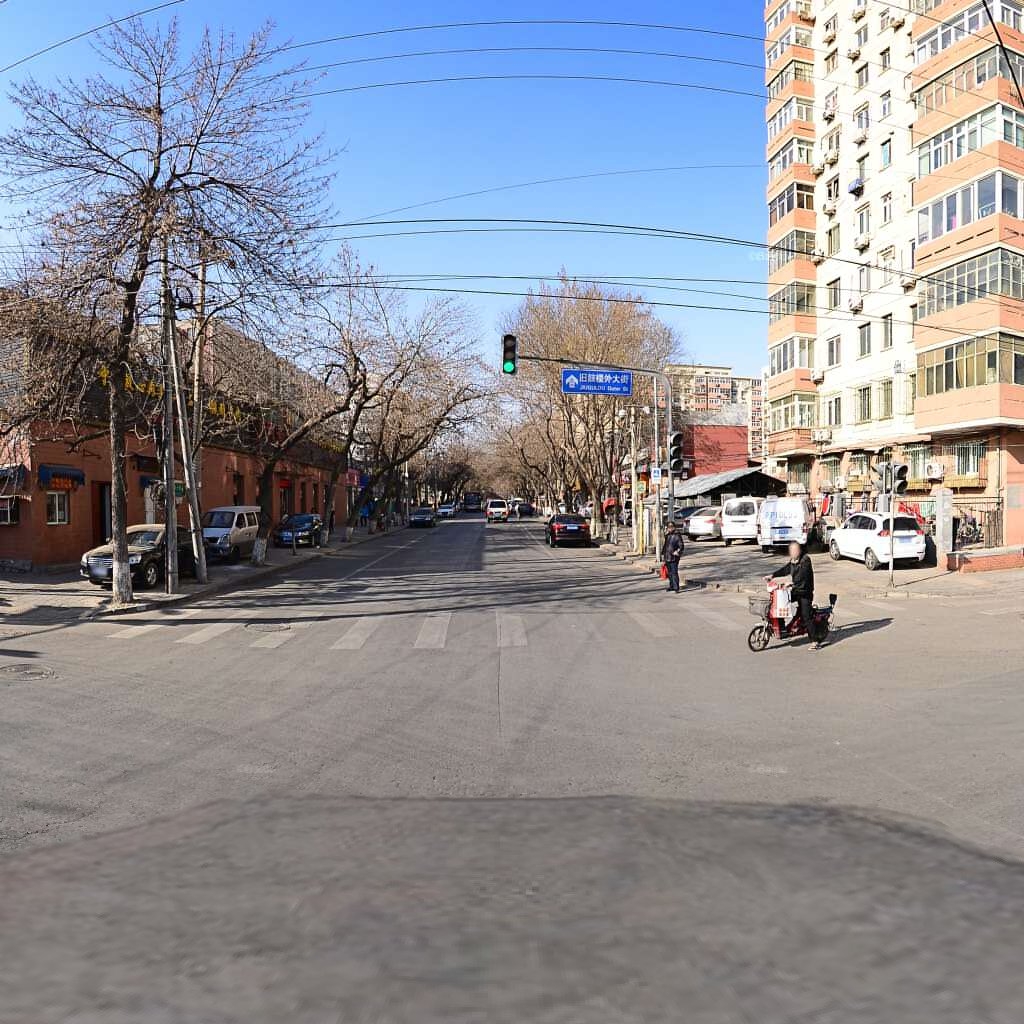
Region: Dongcheng
Road damage annotations: manhole cover, longitudinal crack, transverse crack, manhole cover